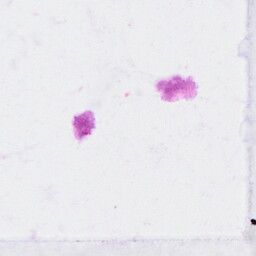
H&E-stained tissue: Breast